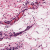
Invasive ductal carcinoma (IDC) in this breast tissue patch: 0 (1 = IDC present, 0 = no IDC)